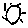
Label: sun